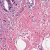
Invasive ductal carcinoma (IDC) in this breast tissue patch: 1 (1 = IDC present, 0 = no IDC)